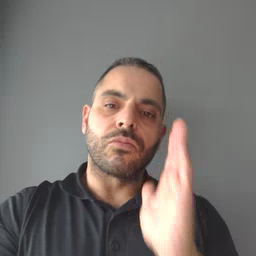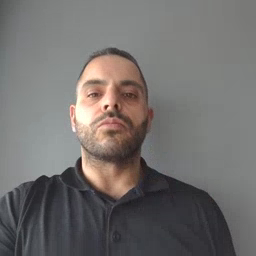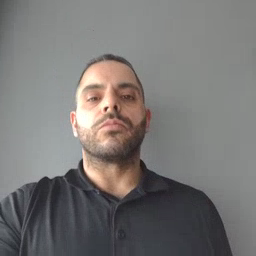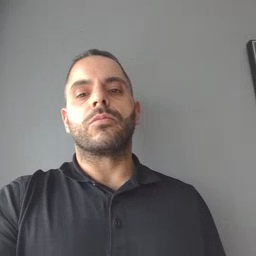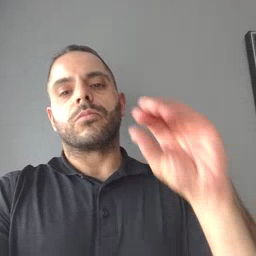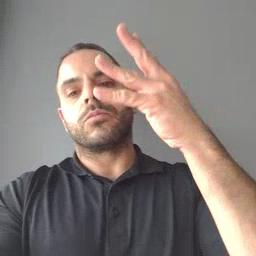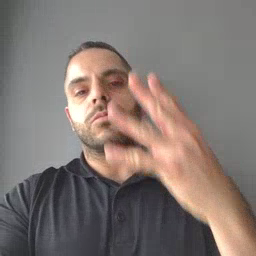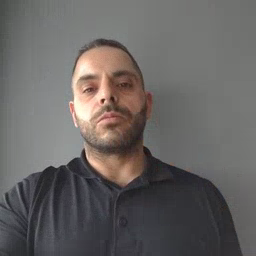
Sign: sun